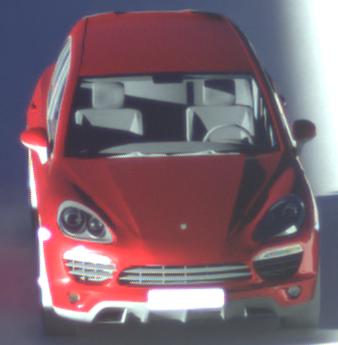
Make: Porsche
Model: Cayenne
Detailed model: Cayenne (958)
Model produced from: 2010/05
Model produced until: 2014/07
Doors: 5
Color: red
Road condition: dry road
Daytime: sunrise or sunset
Contrast: high contrast